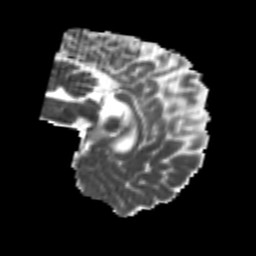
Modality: MD
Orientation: sagittal
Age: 20
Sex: male
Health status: healthy
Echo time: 0.074 s